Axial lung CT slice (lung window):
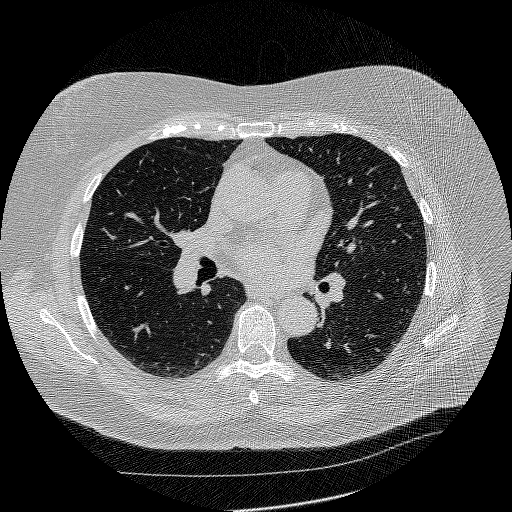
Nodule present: no